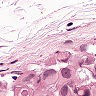
Metastatic tissue present: no